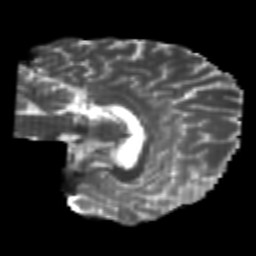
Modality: T2w
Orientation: sagittal
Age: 24
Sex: female
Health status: healthy
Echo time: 0.074 s